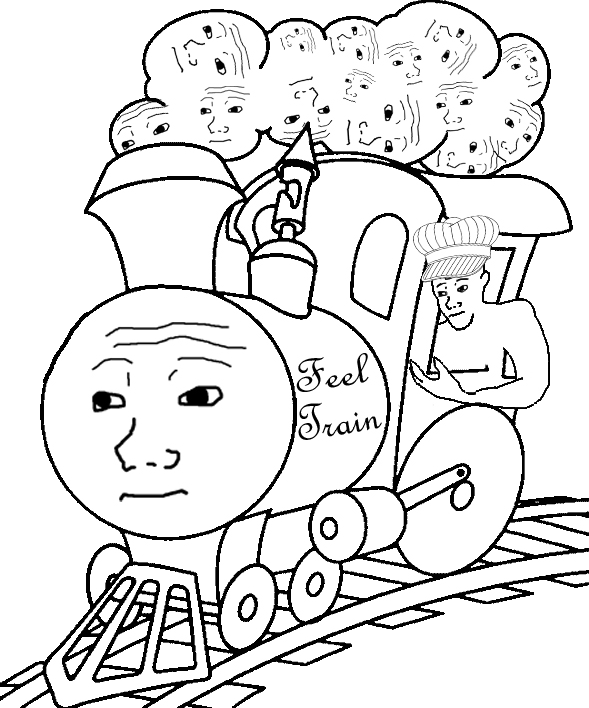
Label: 5_Objakt